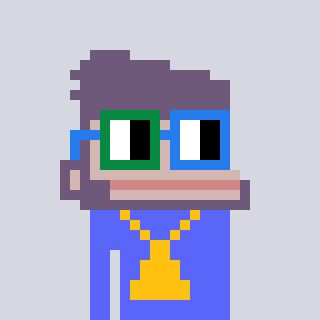
a pixel art character with square green and blue glasses, a ape-shaped head and a purple-colored body on a cool background